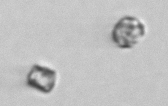
Label: Thalassiosira_sp_aff_mala